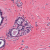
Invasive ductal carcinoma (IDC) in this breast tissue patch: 0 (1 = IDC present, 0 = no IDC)